Question: I'm getting this 'runtime error' 'sometime' when I try to use asp.net application.
I'm getting this error when 'my browser windows is open for long time' and I does not work on this.. might be server time
> Is it because of login timeout ?

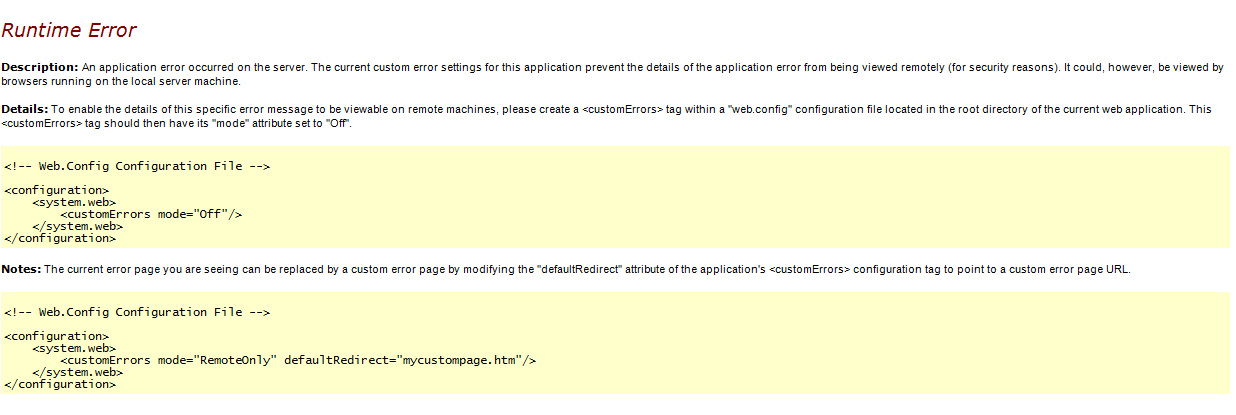
Answer: I do not believe there is any way to tell from this error message what the problem is. As the error message states, the current settings prevent the actual error message from being displayed! You need to change the settings so you can actually see the error message, that will help you figure out what is causing it.
To do that, go into your web.config file and set (Note Off has capital O)
On IIS6:
'''
<configuration>
<system.web>
<customErrors mode="Off"/>
<compilation debug="true"/> <---- Optional
</system.web>
</configuration>
'''
On IIS7:
'''
<configuration>
<system.webServer>
<httpErrors errorMode="Detailed" />
<asp scriptErrorSentToBrowser="true"/>
</system.webServer>
<system.web>
<customErrors mode="Off"/>
<compilation debug="true"/>
</system.web>
</configuration>
'''
Edit - adding some more information:
Hi ashuthinks, I see you have accepted my answer already, but just wanted to add a few more lines. If everything in your code is fine, and the website runs perfectly, and you only get an error message on your screen if you leave it idle for 20 minutes or so, it is possible you are hitting the session timeout. I don't have any experience with this, but I have heard of it happening.
One of the things you can try is to change the session timeout in your web.config :
There seems to be a nice article about this here: <URL>
It talks about modifying web.config, and making changes in IIS and global.asax to redirect the user to another page on timeout.
There alsoseems to be a thread dealing with a timeout issue on stackoverflow: <URL>